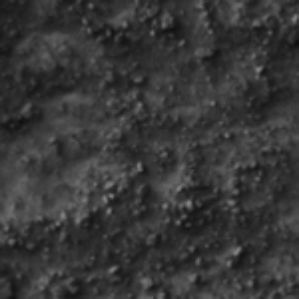
Label: frost